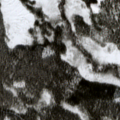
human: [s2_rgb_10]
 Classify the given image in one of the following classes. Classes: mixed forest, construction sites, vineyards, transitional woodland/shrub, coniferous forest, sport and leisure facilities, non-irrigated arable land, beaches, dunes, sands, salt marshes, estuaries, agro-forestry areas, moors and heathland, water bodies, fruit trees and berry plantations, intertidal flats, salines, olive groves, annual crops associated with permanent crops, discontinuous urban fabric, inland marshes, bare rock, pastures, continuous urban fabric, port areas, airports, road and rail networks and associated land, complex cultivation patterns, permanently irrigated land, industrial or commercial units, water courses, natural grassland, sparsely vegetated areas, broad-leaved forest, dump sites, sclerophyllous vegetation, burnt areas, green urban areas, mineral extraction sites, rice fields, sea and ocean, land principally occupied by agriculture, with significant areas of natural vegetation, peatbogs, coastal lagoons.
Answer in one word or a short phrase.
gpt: coniferous forest, transitional woodland/shrub, peatbogs